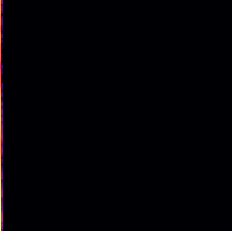
Sound class: Rain